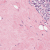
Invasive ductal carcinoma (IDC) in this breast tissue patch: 1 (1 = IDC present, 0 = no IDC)